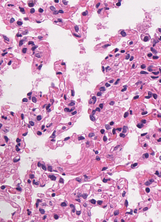
Tumor epithelial tissue: no
Tumor-associated stroma tissue: no
Normal tissue: yes